高一 · 立体几何学
已知点 $E 、 \mathrm{~F} 、$ 分别是正方体 $^{A B C D}-A_{1} B_{1} \mathrm{C}_{1} \mathrm{D}_{1}$ 的棱 $A A_{1} 、 \mathrm{CC}_{1} 、 \mathrm{DD}_{1}$ 的中点, 点 ${ }^{M} 、 N 、 \mathrm{Q} 、{ }^{P}$ 分别在线段 ${ }^{\mathrm{DF}} 、 A \mathrm{G} 、 B E 、 \mathrm{C}_{1} B_{1}$ 上, 则以 ${ }^{M} 、 N 、 \mathrm{Q} 、{ }^{P}$ 为顶点的三棱雉 ${ }^{P-M N \mathrm{Q}}$ 的俯视图不可能是 ( )

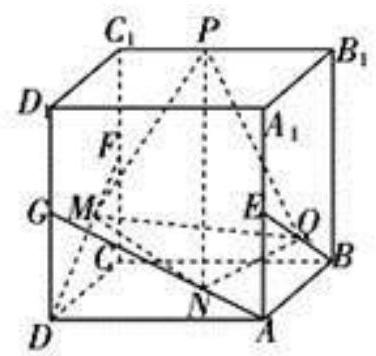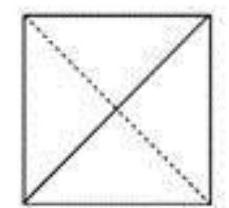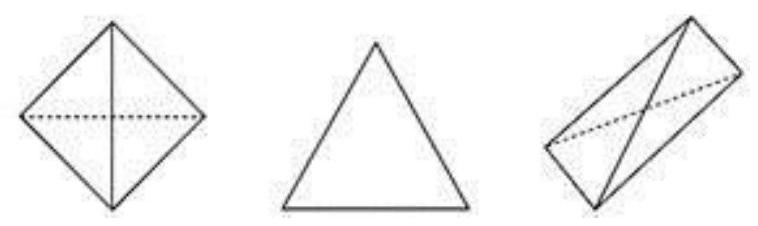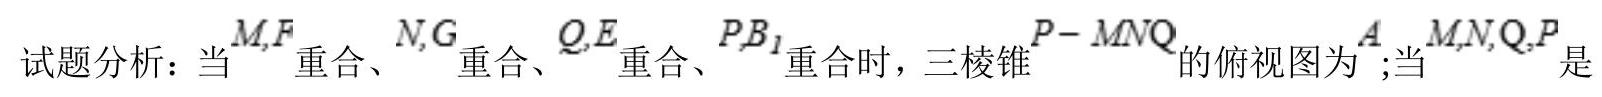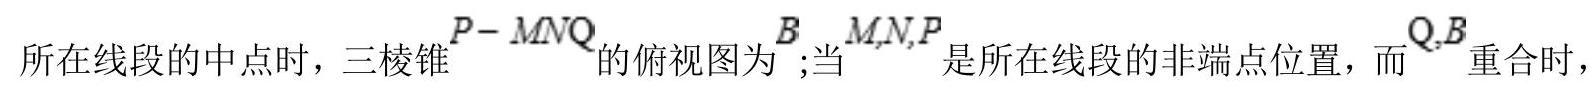
A. B.

C. D.
答案: C
解析:

三棱雉 ${ }^{P-M N Q_{\text {的俯视图为 }}{ }^{D} \text {, 故选 }}$.

考点: 1.三视图; 2.几何体的特征.